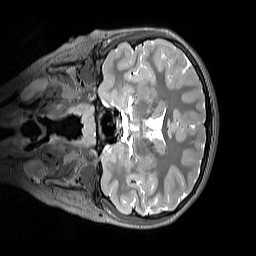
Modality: T2w
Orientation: coronal
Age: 11
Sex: female
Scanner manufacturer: siemens
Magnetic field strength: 3 T
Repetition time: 3.2 s
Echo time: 0.408 s